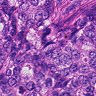
Metastatic tissue present: yes